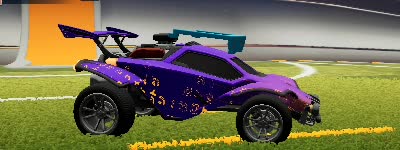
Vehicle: octane